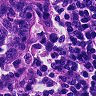
Metastatic tissue present: yes